Question: I need to find "holes" in a 2D grid in java - can you point me toward the best sort of algorithm to do this?
With the input of the following points:
'''
5,3
5,4
8,4
5,5
6,3
7,3
7,4
6,5
'''
I need to figure out the positions of the "hole" or surrounded space in this grid. I'm a bit lost as to how to do this.
Plot of the points:

Assuming each point is 1x1
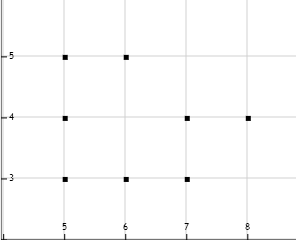
Answer: This is basically a blob extraction algorithm + a bit extra. Do this:
1) Find the westmost, eastmost, northmost and southmost any solid is placed. Remember them as xmin xmax ymin ymax.
2) Allocate an 2d array of integers (initialized to 0) with those dimensions, and place all solid points in it as the value -1.
3) Make a counter initialized to 1. Scan the 2d array. Every time you find a point that is 0, set it to 'counter' and floodfill 'counter's onto every adjacent point that is not a -1 until you've run out of points to floodfill onto. (To do a floodfill, one way is to keep a set of all points you haven't floodfilled all the neighbours of yet, and iterate over these, adding new points to the set until the set is exhausted -> nothing left to floodfill onto.) Now increment the counter and continue.
4) When you've scanned the whole grid, scan the perimeter. Every time you see a non -1 on the perimeter, mark that blob as not being surrounded (by having an array of bools as long as the number of blobs you found).
5) Every numbered blob you have not marked is surrounded.
Read about blob extraction here: <URL>